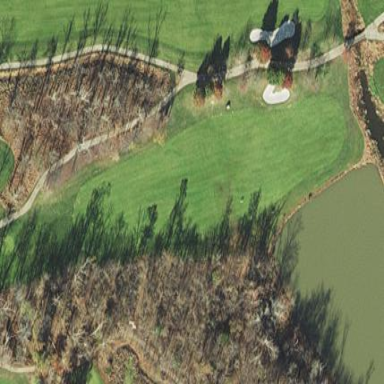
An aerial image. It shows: Well-maintained golf fairway within grassy area designated for the sport of golf.